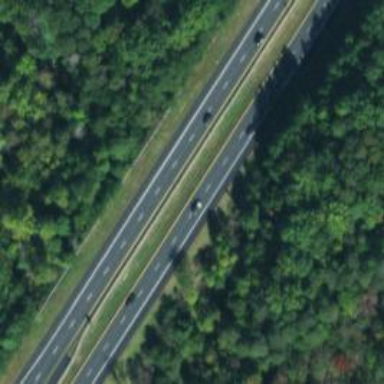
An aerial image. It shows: Asphalt road classified as trunk highway.